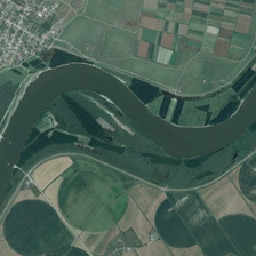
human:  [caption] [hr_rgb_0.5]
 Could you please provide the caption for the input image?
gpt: The river makes a turn here, with a large area of agricultural land nearby.

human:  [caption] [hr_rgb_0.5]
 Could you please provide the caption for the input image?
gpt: The river is a big area of nearby farmland, and turns here.

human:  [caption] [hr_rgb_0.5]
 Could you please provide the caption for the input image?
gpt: The rivers here and the big agricultural areas nearby

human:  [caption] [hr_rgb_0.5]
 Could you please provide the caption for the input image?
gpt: The river turns here, and there is a lot of farmland nearby.

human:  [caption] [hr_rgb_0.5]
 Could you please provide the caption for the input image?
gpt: The river bends here, with a large area of land nearby.